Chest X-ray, PA view. Patient: 45 years old, sex M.
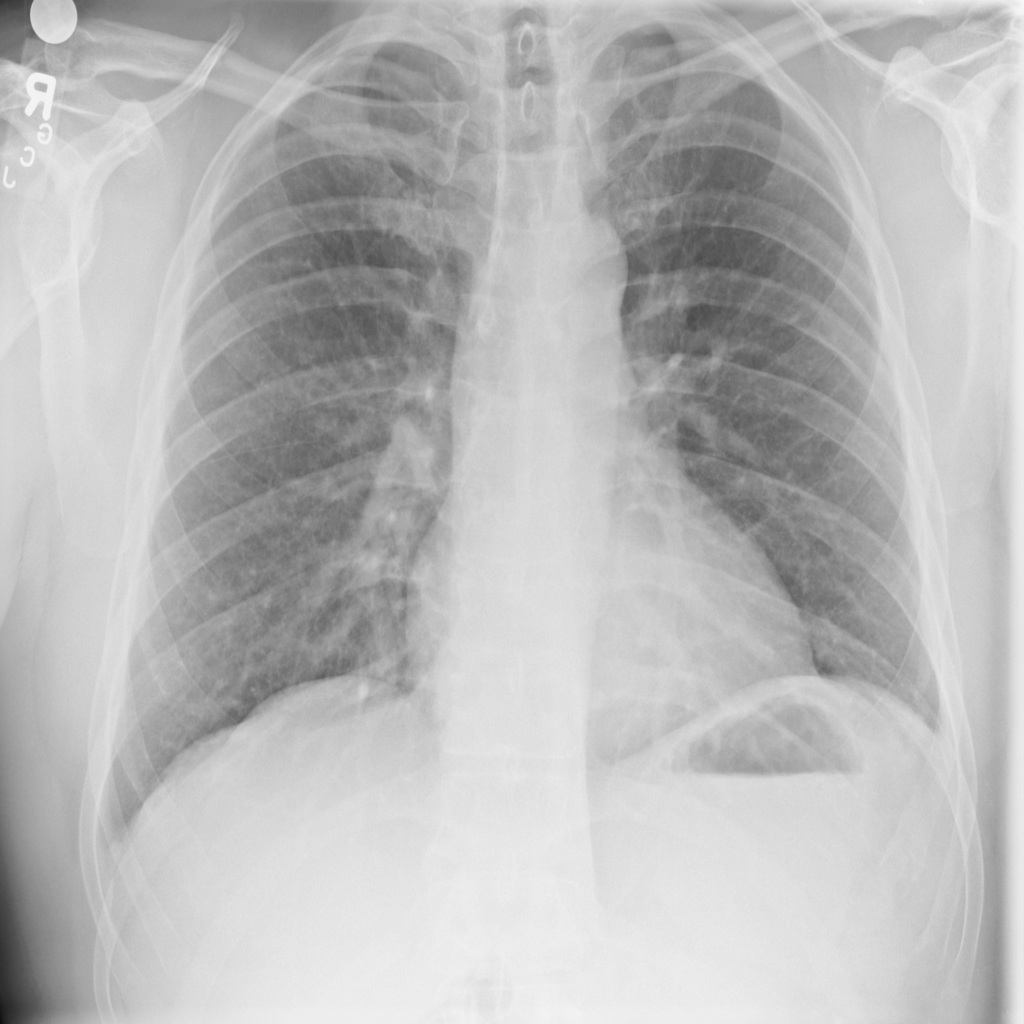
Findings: No Finding